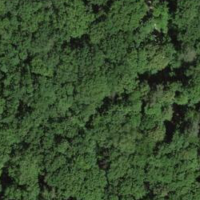
EUNIS habitat code: 41
Species observed at this site:
Impatiens parviflora